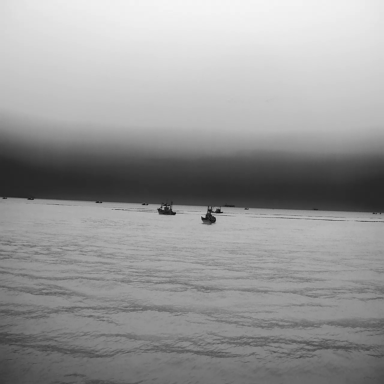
There are nine bulk_carriers in the infrared image.